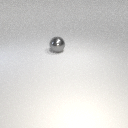
large gray metal sphere